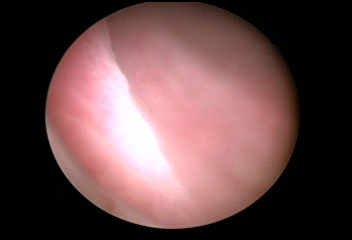
Modality: WLC
Class: Normal mucosa
Bladder cancer association: No